Interaction volume radius: 5 \u00c5
Interaction volume height: 30 \u00c5
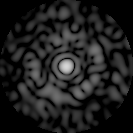
Disorder parameter: 0.8436